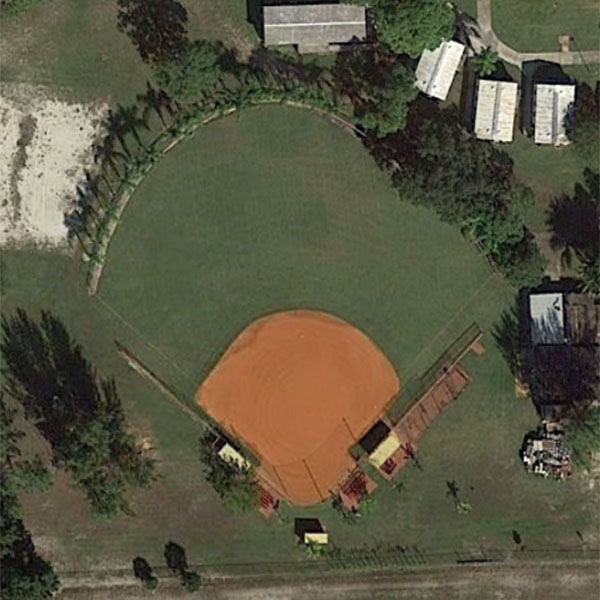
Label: BaseballField